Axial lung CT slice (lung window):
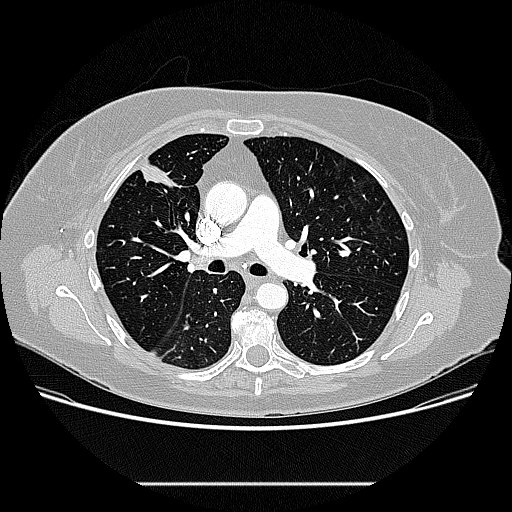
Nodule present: no